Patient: sex M, age 62
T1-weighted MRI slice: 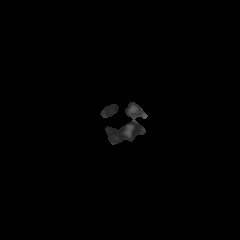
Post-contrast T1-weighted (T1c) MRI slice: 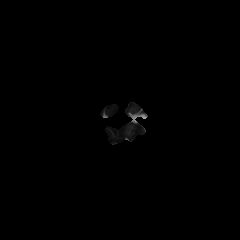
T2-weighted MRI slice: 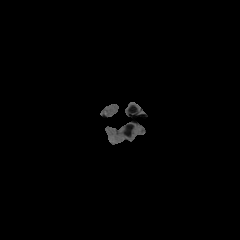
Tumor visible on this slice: no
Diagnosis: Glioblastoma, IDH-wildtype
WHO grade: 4